Aerial crown-view tile of a tropical tree (Barro Colorado Island, Panama), acquired 20250414:
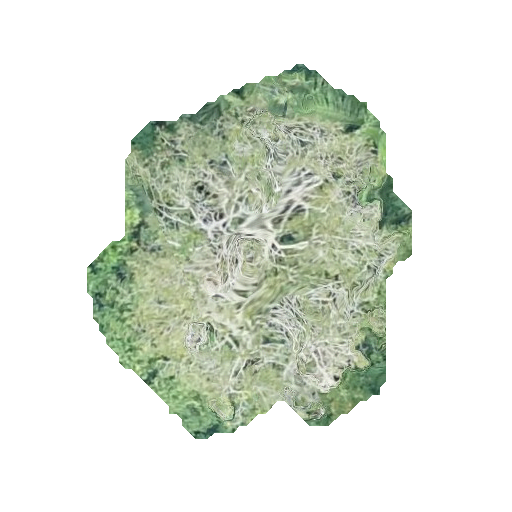
Species: Dipteryx oleifera
GBIF accepted scientific name: Dipteryx oleifera
Crown area: 126.814 m²